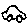
Label: car